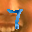
Label: 7